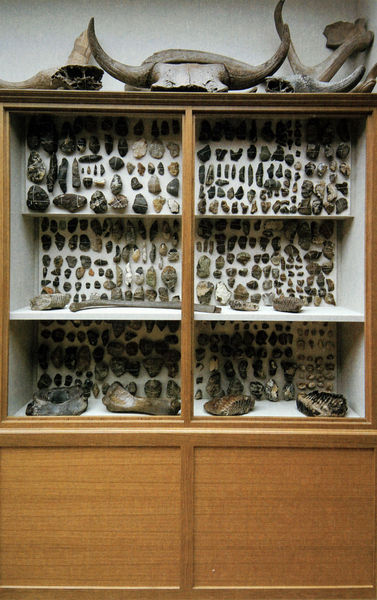
Titel: Montage eines Teils der Rutot'schen Eolithen aus der Sammlung Max
Standort: Mannheim
Institution: Reiß-Engelhorn Museen
Schlagwörter: braun, glas, grau, hell, holz, licht, schwarz, tür, weiss, tiere, regal, wand, präsentation, schädel, steine, horn, natur, schrank, foto, fotografie, photographie, knochen, vitrine, photo, ausstellung, skelett, regale, sammlung, kabinett, museum, hörner, fossilie, funde, glastüren, anordnung, objekte, zahn, archiv, fossilien, büffel, naturkunde, versteinerungen, gabriel von max, max, gabriel von, kaffernbüffel, kuriositätensammlung, nashorn, naturhistorisch, naturkundliche sammlung, scgaukasten